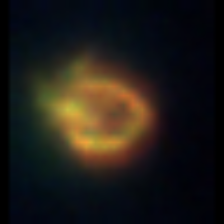
Taxon: Ciliates
Group: Other